Question: I have run into an issue that has thrown me for a loop since last night. I decided that in order for my program to be as user friendly as possible, I should do some exception handling so a user would know why it isn't working. However, No matter how I tried to catch the System.Argument Exception, it still would be thrown. I'm not looking for someone to just give me some code to fix this, I would really like someone to explain why this is happening so I know what to do to handle this sort of problem in the future.
'''
using System.Speech.Synthesis;
namespace SpeechProject
{
/// <summary>
/// Interaction logic for EnglishChinese.xaml
/// </summary>
public partial class EnglishChinese : Page
{
public EnglishChinese()
{
InitializeComponent();
}
private void speakBtn_Click(object sender, RoutedEventArgs e)
{
SpeechSynthesizer synth = new SpeechSynthesizer();
try
{
synth.SelectVoice("Microsoft Hanhan Desktop");
synth.Speak(spokenWords.Text);
}
catch (ArgumentException)
{
MessageBox.Show("You need to install the China Chinese Simplified Language Pack to use this feature");
}
}
}
}
'''
I then tried a different approach from this one. I tried an if else combination. Although, i'm pretty sure i'm not doing something correctly with that said if statement. But it does however work for using "Microsoft Zira Desktop" but does not work for the others.
'''
public partial class EnglishChinese : Page
{
public EnglishChinese()
{
InitializeComponent();
}
private void speakBtn_Click(object sender, RoutedEventArgs e)
{
SpeechSynthesizer synth = new SpeechSynthesizer();
if (synth.Voice.Name == "Microsoft Huihui Desktop")
{
synth.SelectVoice("Microsoft Huihui Desktop");
synth.Speak(spokenWords.Text);
}
else
{
MessageBox.Show("You need to install the China Chinese Simplified Language Pack to use this feature");
}
}
}
}
'''
// It automatically throws the message box, when I click the button
This is rather confusing since if it works for one, it should work for all, but that isn't the case with this if statement structure. Any tips would be very much appreciated.
Results with the catch Exception ex and Argument Exception ext:

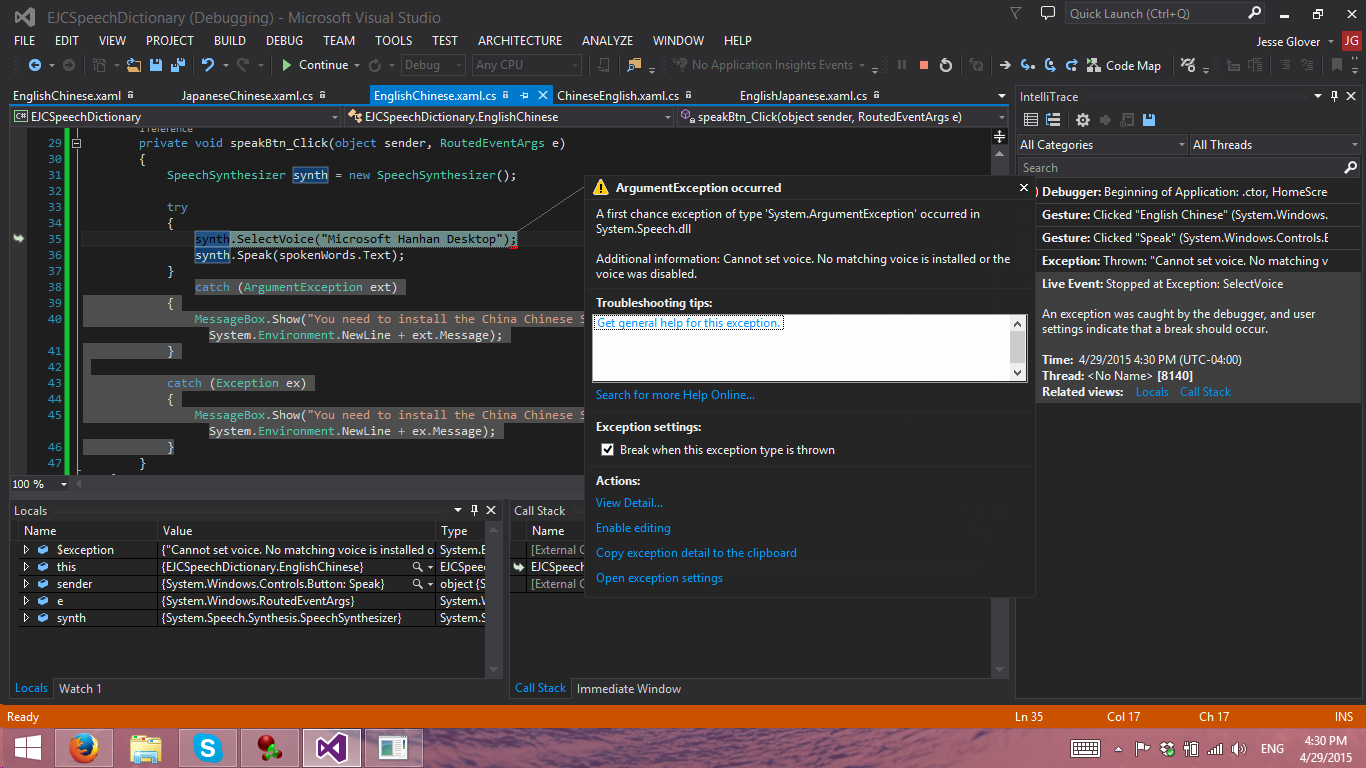
Answer: Stewart_R, Psudonym and EBrown all helped answer this question.
Debug settings needed to be changed to reflect how I wanted certain exceptions to be handled. And the Try Catch method was the better method to use instead of the If Else statements. I had to make sure I caught the specific exception I wanted, in this case it was ArgumentException.
Thank you guys for your help. I really appreciate it.